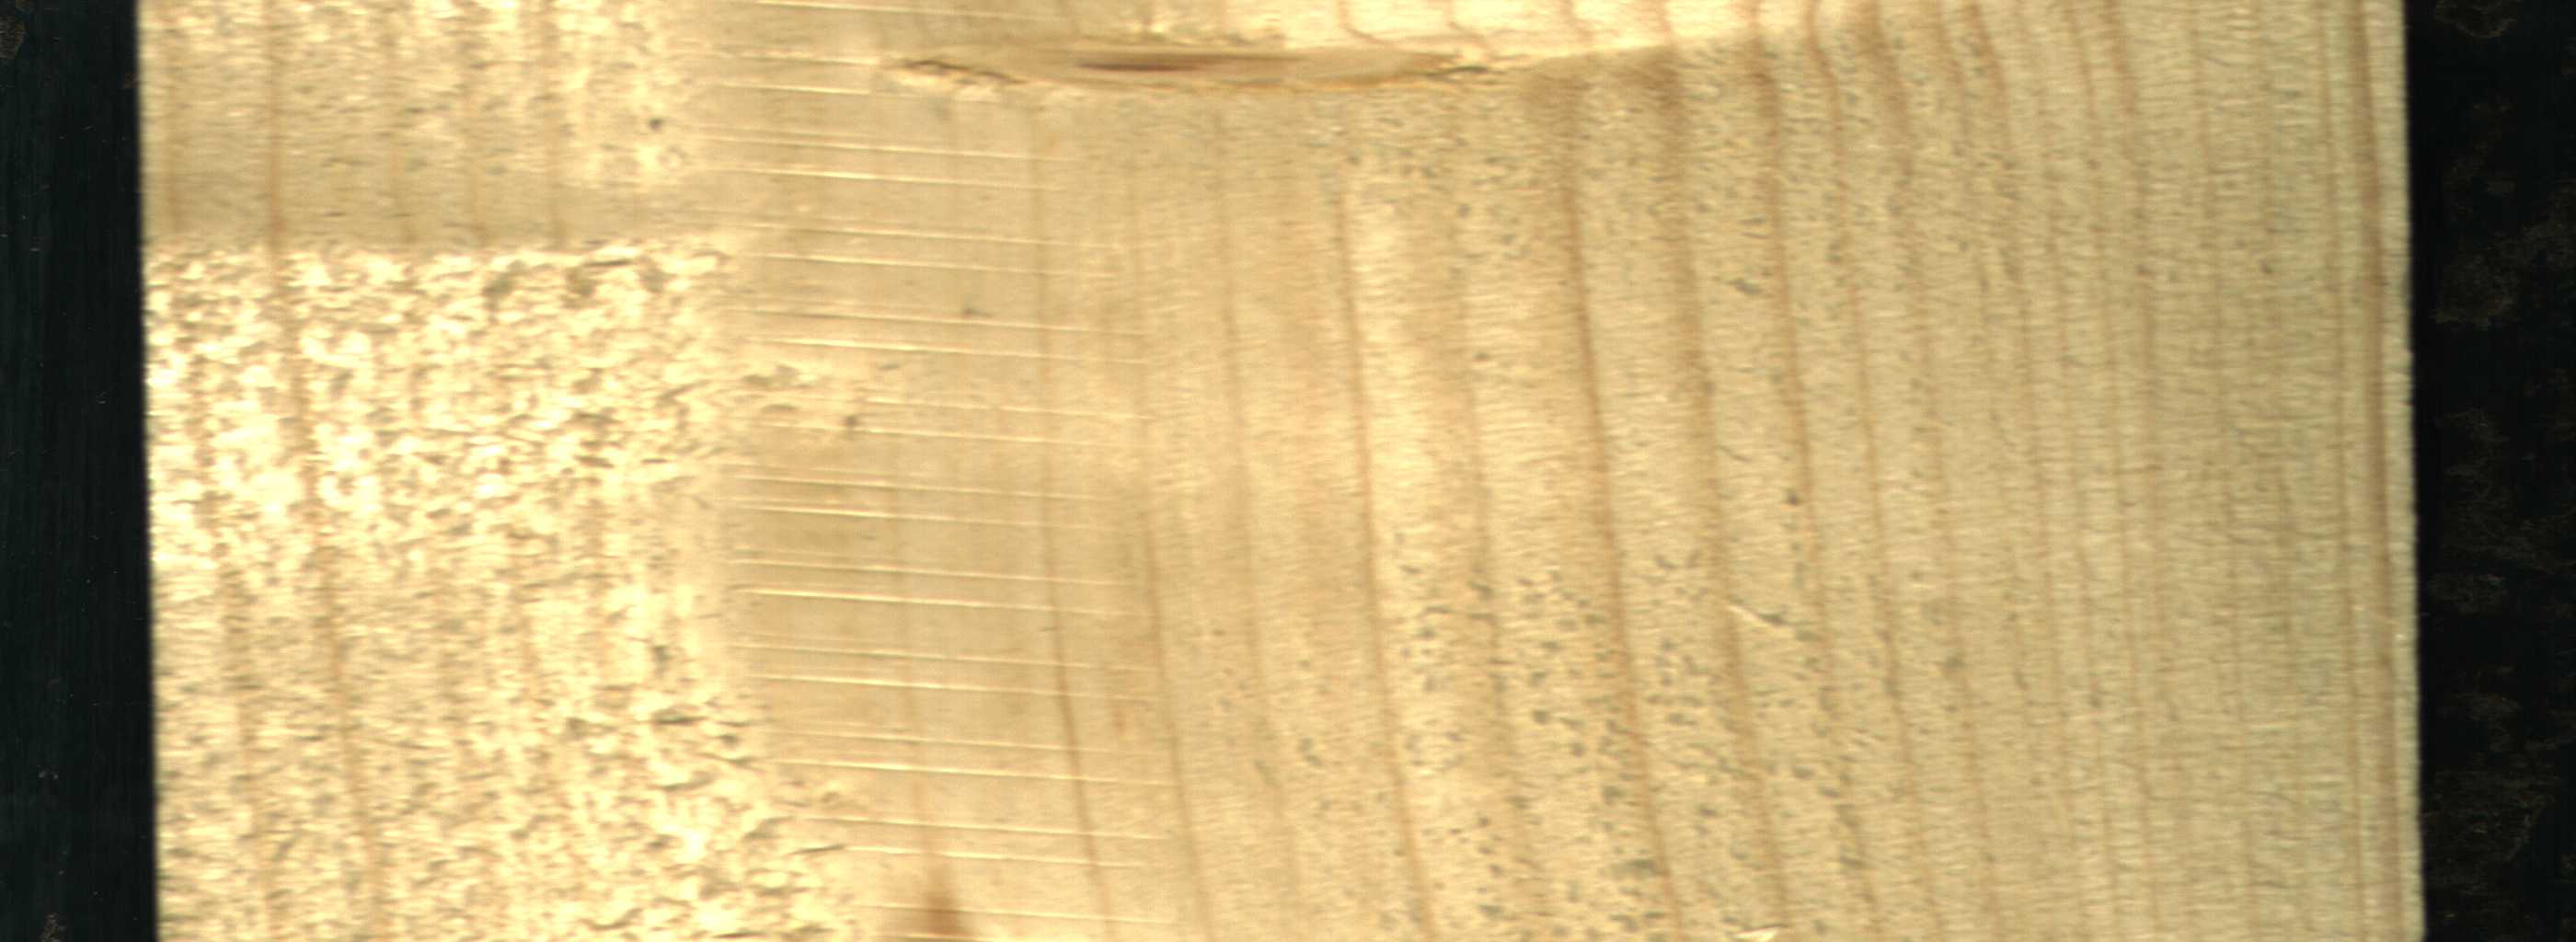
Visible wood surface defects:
Live_Knot
Live_Knot
Live_Knot